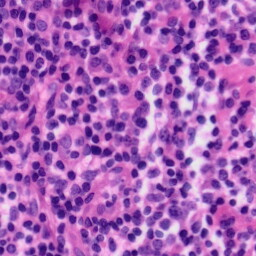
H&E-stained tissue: Tonsil